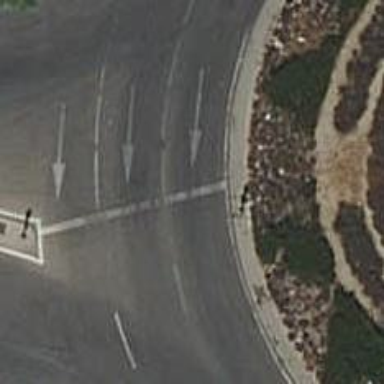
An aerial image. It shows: Tertiary road with asphalt surface leading to circular junction.